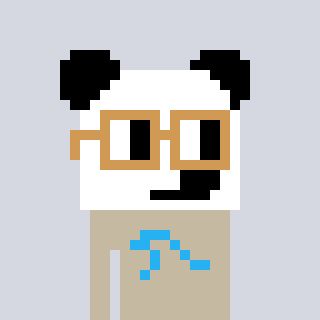
a pixel art character with square brown glasses, a panda-shaped head and a bege-colored body on a cool background